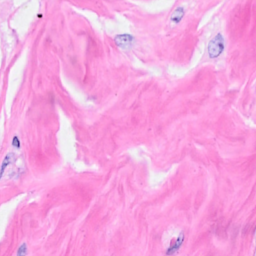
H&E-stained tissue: Breast